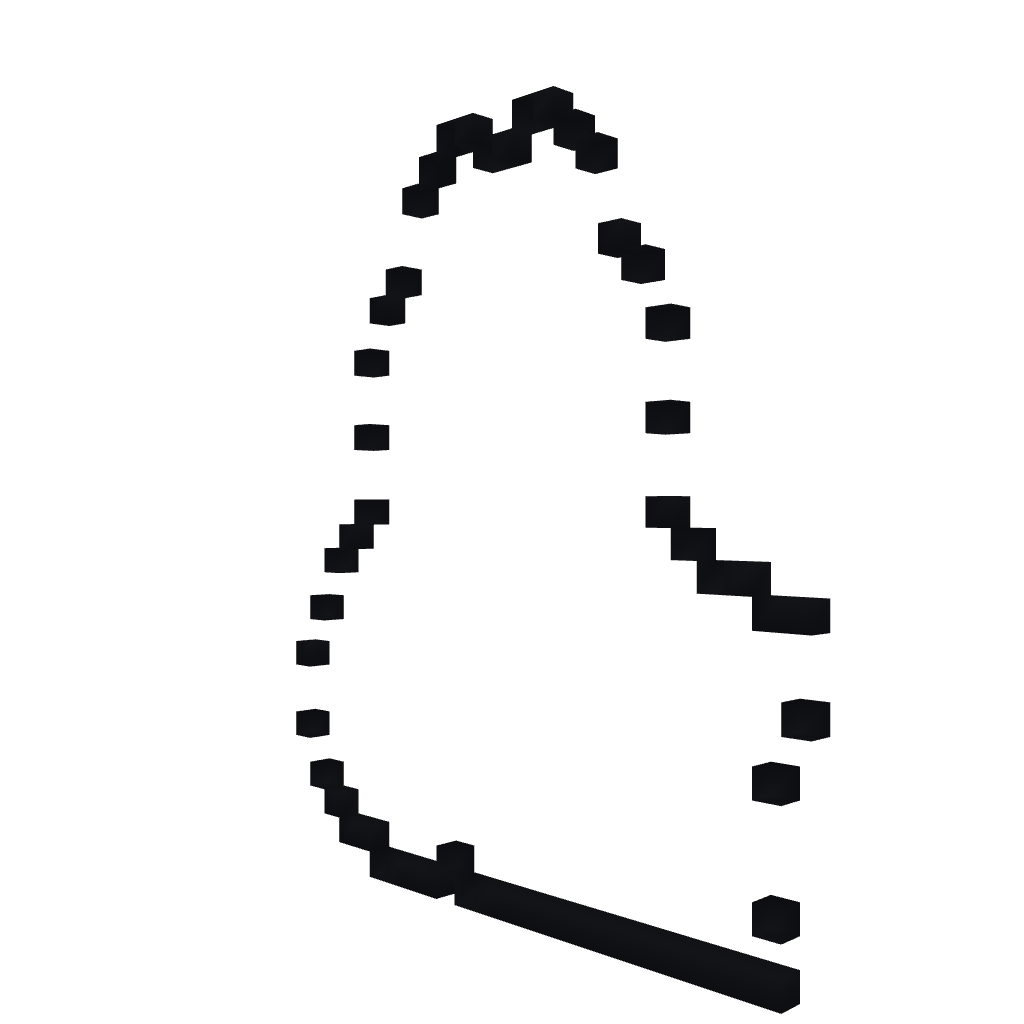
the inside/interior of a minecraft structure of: Yoshi 8-Bit Style [Looking at You with Egg]